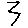
Label: zigzag